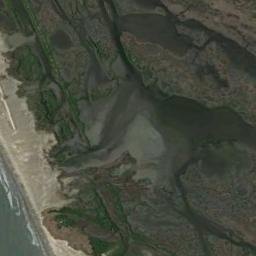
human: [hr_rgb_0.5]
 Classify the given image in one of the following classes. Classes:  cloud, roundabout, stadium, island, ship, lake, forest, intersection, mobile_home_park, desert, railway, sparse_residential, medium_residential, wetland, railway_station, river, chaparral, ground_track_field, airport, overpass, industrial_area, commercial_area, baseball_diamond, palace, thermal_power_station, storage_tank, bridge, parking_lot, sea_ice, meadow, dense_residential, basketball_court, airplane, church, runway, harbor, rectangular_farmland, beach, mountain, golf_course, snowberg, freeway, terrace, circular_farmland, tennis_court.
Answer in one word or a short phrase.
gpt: wetland